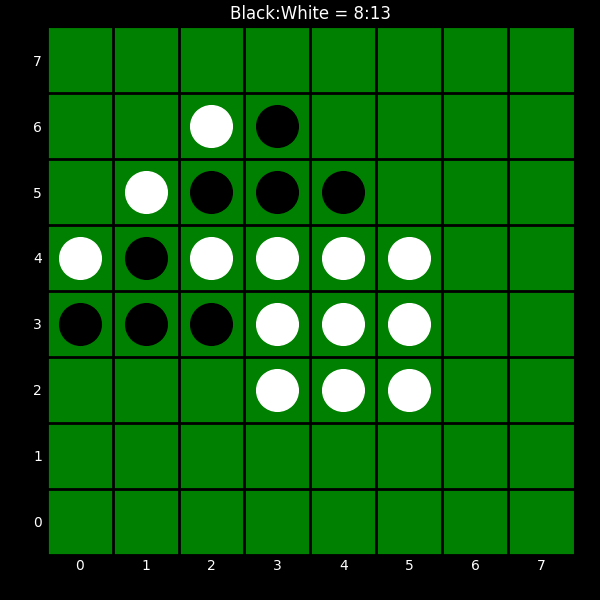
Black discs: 8
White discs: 13